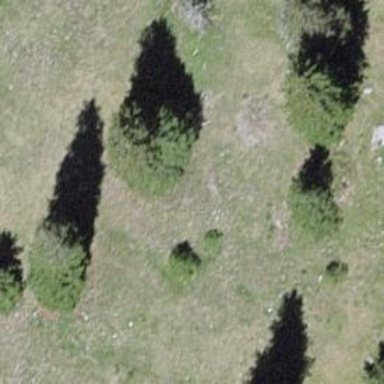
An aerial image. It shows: Needle-leaved tree in its natural environment.